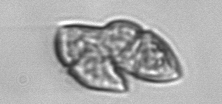
Label: Gyrodinium